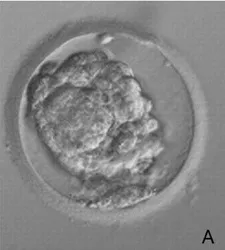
Day-7 biopsied blastocyst wich resulted in a healthy boy, immediately after the warming.
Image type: medical_photograph (other_medical_photograph)